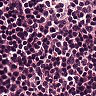
Metastatic tissue present: no